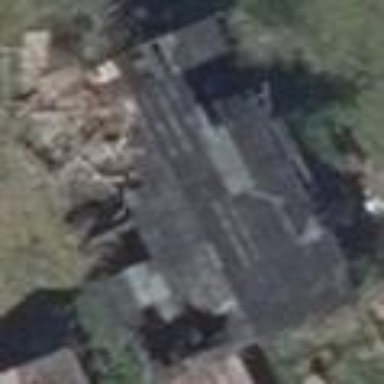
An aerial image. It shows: Ruins of building.